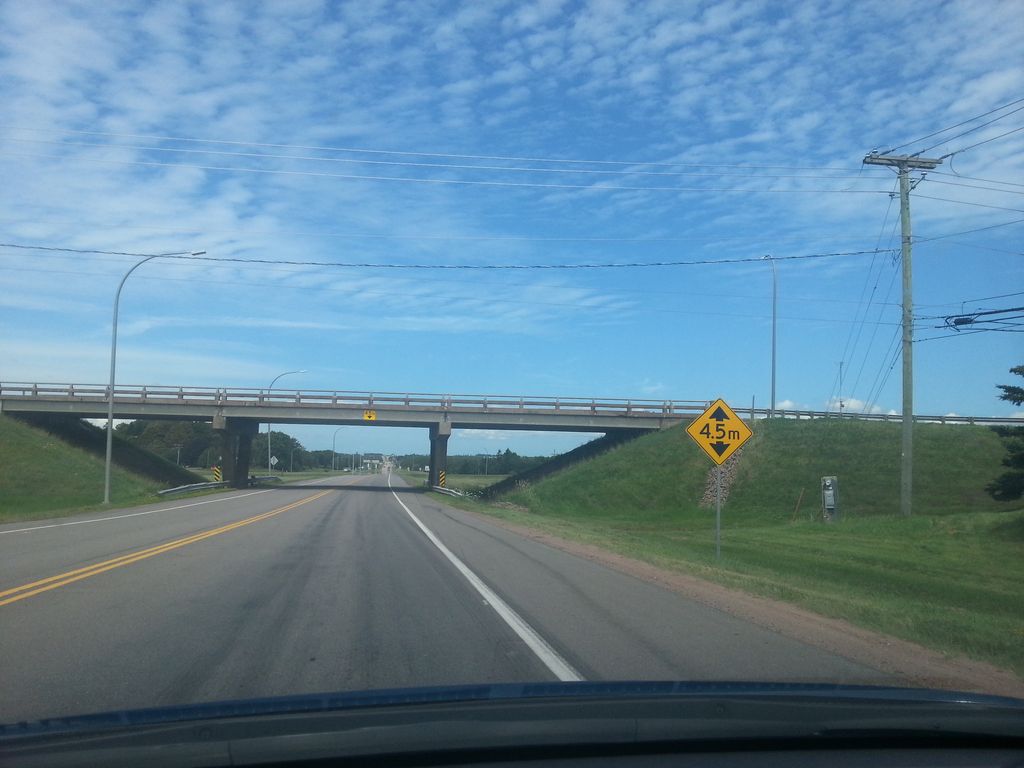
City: charlottetown